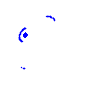
Particle: electron